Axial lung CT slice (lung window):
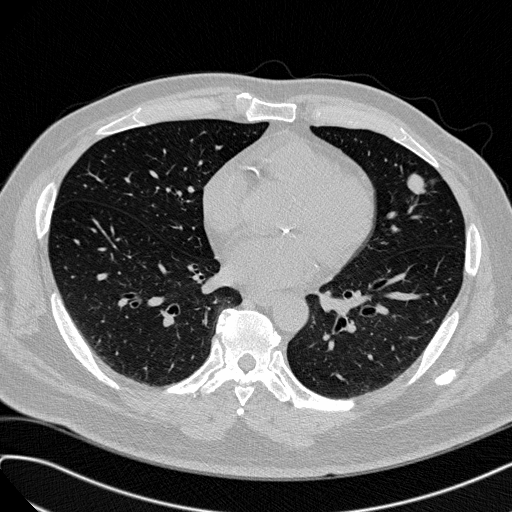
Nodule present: yes
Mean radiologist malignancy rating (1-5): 3.75